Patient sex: F
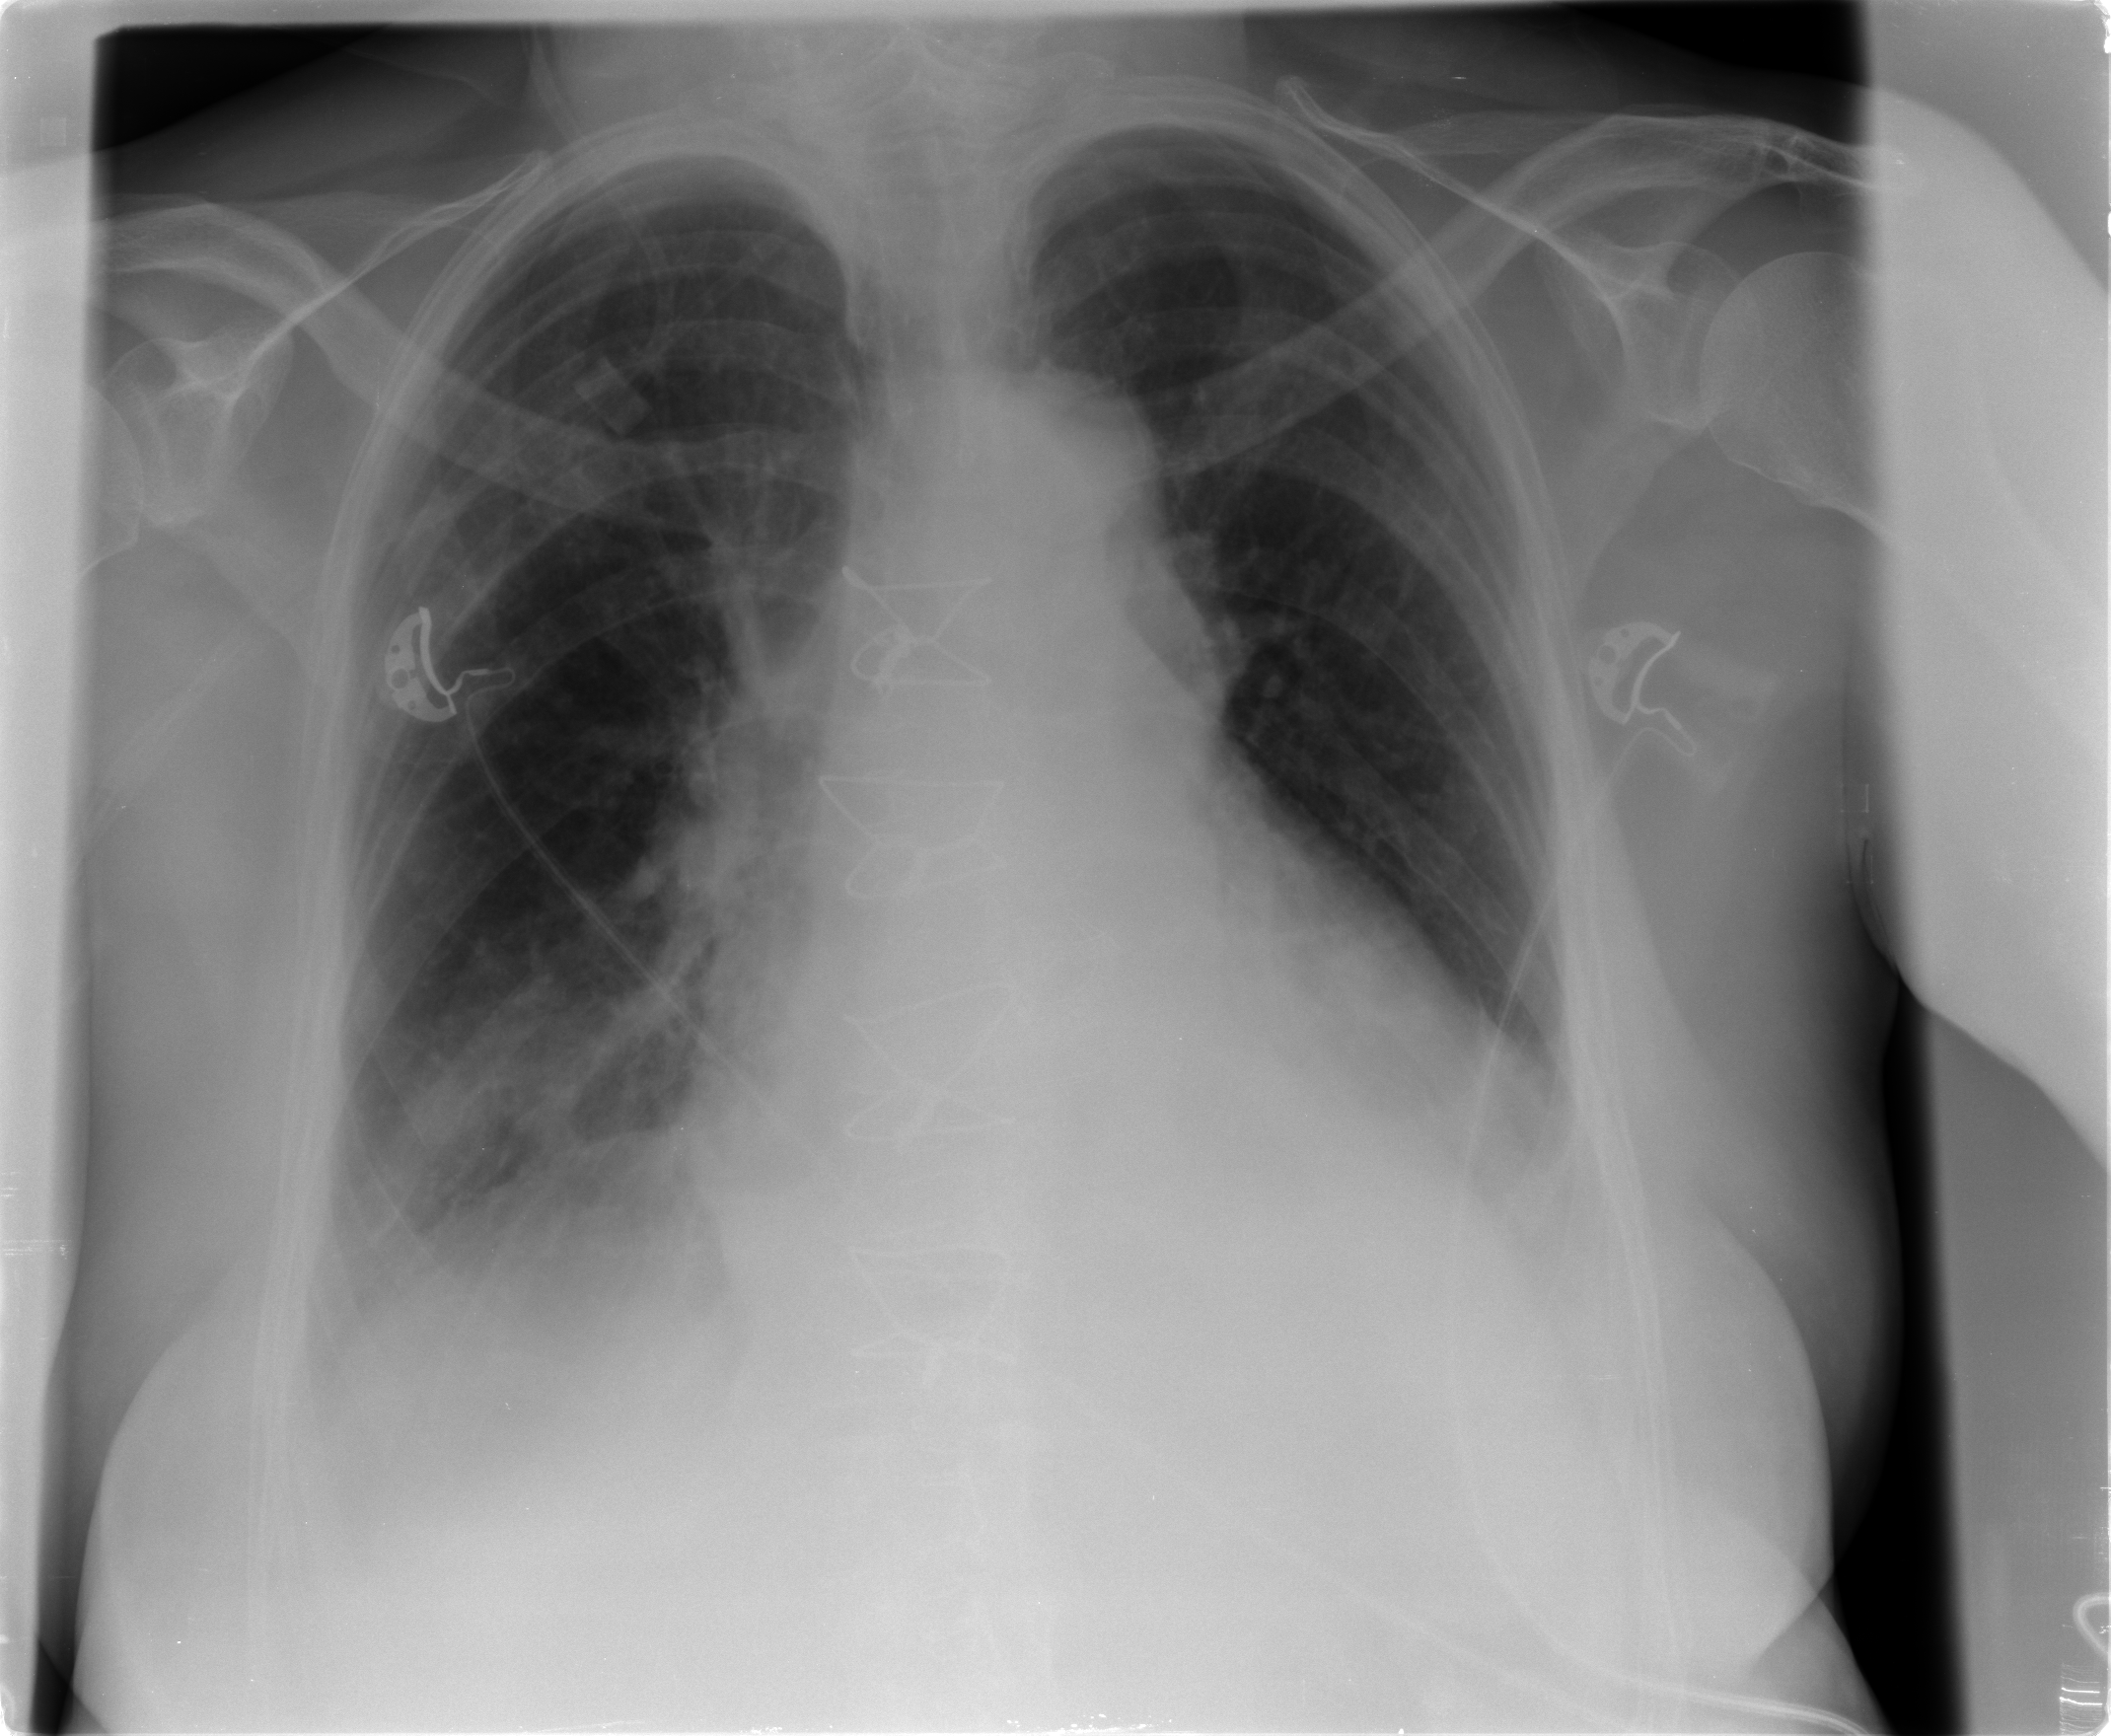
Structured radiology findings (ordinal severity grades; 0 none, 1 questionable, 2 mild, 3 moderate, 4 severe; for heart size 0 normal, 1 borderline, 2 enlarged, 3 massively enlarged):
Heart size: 2
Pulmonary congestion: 1
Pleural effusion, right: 2
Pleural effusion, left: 2
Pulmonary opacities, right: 2
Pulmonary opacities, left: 0
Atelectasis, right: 2
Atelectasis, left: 2